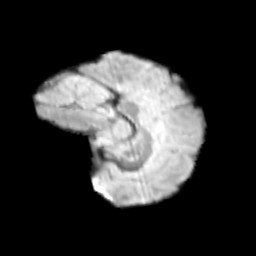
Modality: T2w
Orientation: sagittal
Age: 11
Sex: female
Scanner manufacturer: siemens
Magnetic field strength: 3 T
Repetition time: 3.8 s
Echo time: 0.07 s